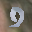
Label: 9